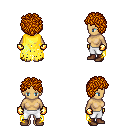
a pixel art fantasy rpg character, female body template, human, tanned skin, yellow tattered cape, white pants, dark blonde curly afro hairstyle, gold gloves, brown shoes, four views (front, back, left, right), 2x2 character sprite sheet, small pixel art, hard edges, no anti-aliasing